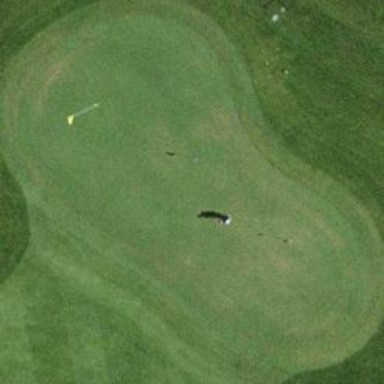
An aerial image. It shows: Golf green.